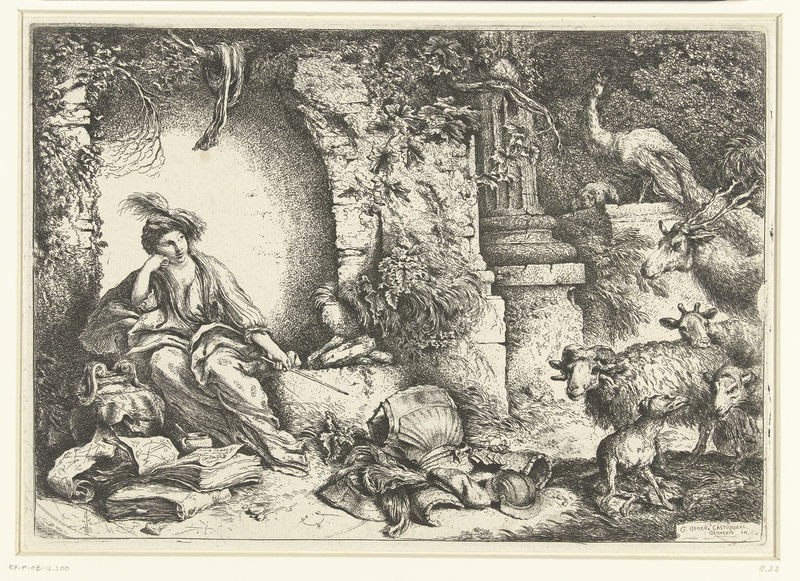
Titel: Circe met de in dieren veranderde reisgenoten van Odysseus
Künstler: Giovanni Benedetto Castiglione
Standort: Amsterdam
Institution: Rijksmuseum
Schlagwörter: gemälde, frau, schwarz, säule, zeichnung, hund, natur, bücher, mauer, nachdenklich, nische, ruine, schaf, buch, pfau, hirsch, zeigestock, schafe